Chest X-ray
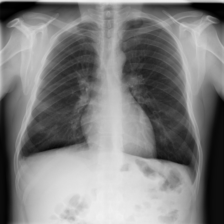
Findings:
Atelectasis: negative
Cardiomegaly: negative
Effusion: negative
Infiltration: negative
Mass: negative
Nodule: negative
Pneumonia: negative
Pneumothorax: negative
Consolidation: negative
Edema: negative
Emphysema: negative
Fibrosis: negative
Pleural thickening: negative
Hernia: negative